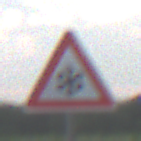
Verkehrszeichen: SchneeOderEisglaette
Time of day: SunriseSunset
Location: Outdoor (Nature)
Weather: PartlyCloudy
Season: NotSpecified
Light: Natural